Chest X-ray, PA view. Patient: 24 years old, sex M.
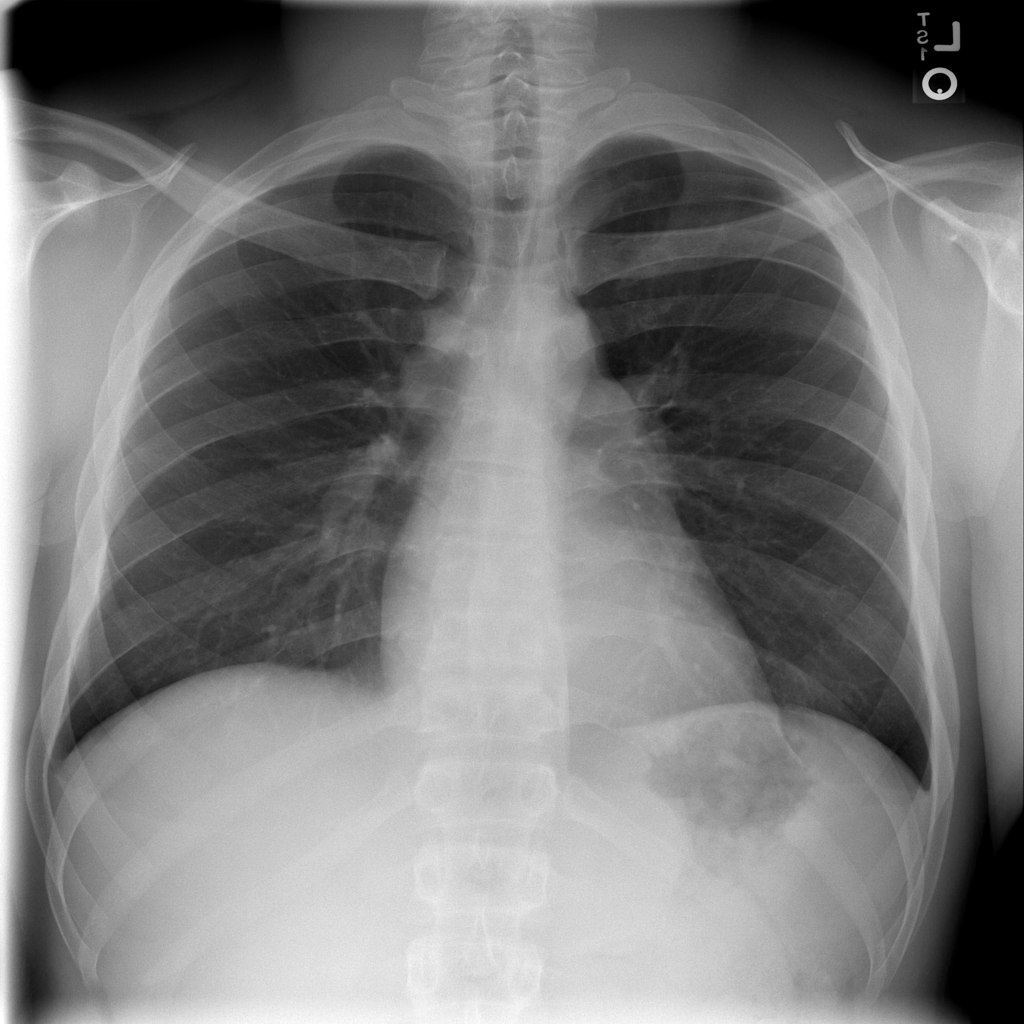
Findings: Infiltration